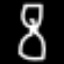
Label: hourglass